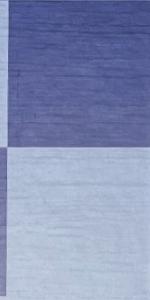
Label: Empty